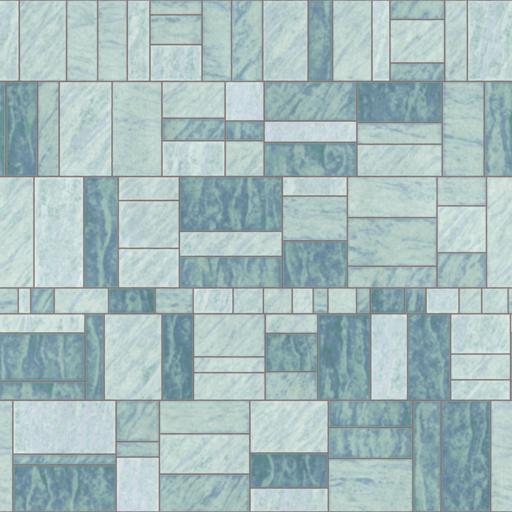
Tags: bathroom blue light tiled tiles white